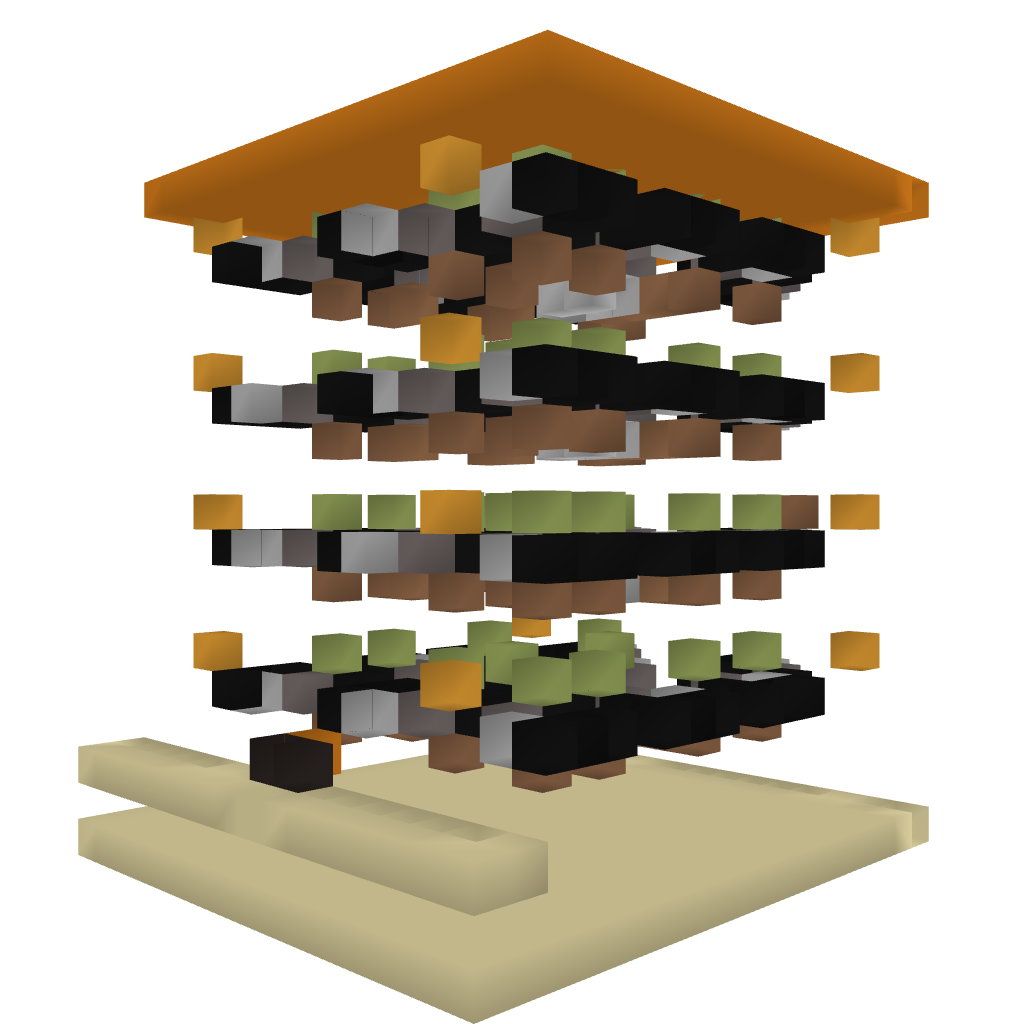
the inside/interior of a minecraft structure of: Giant Pumpkin-Pumpkin Farm